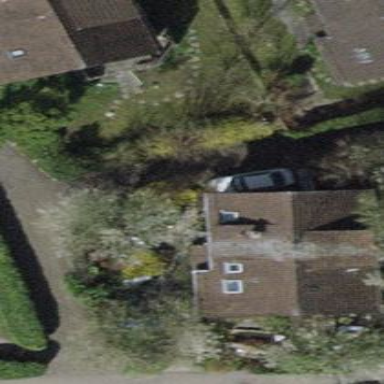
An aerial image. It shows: Residential garden.